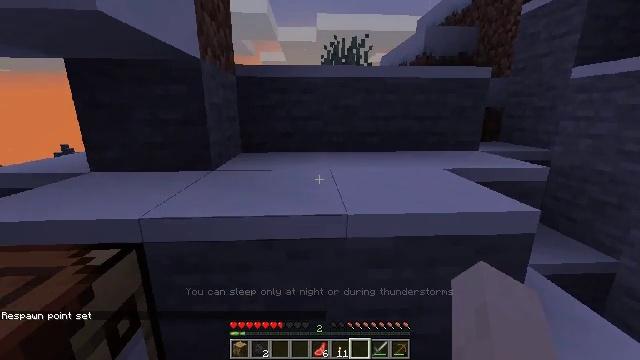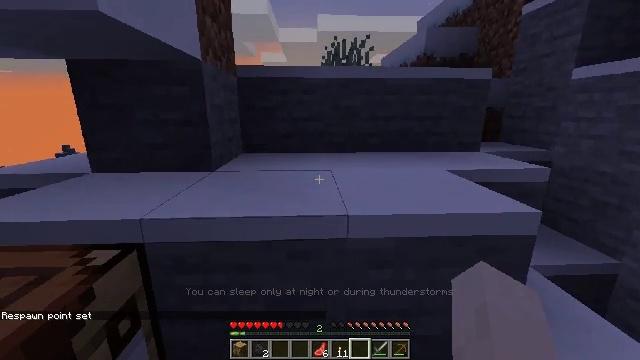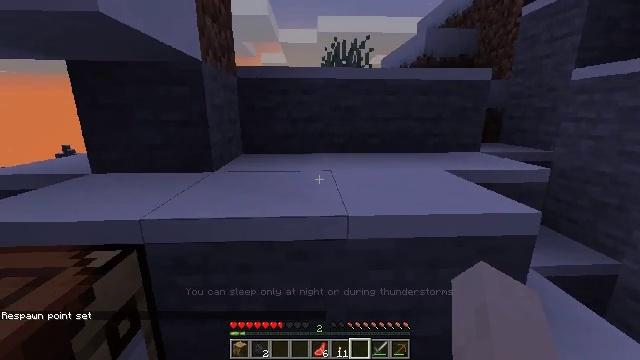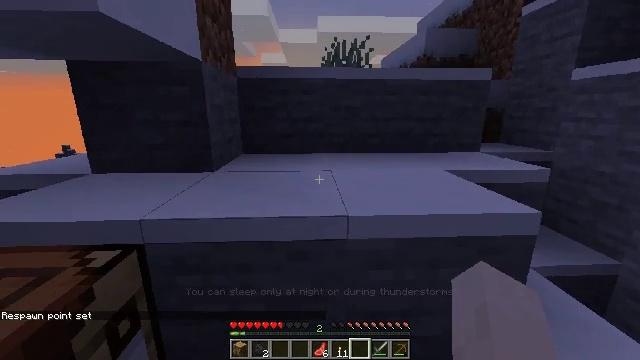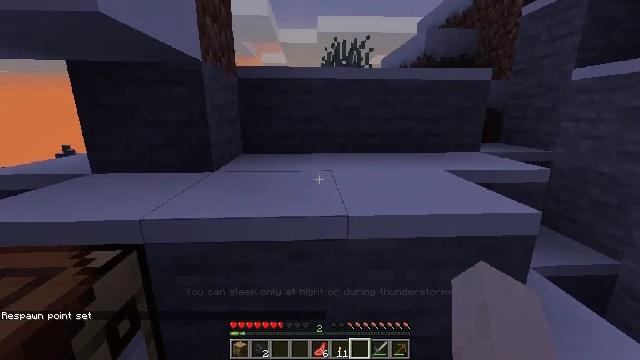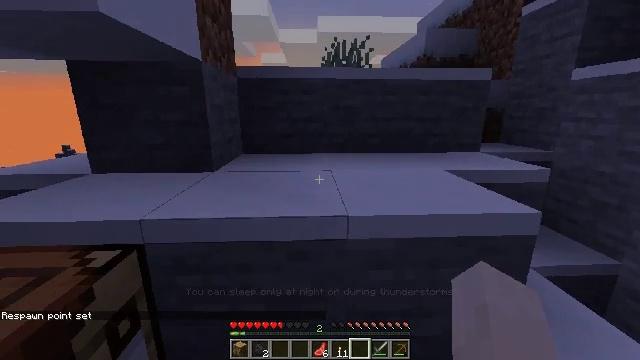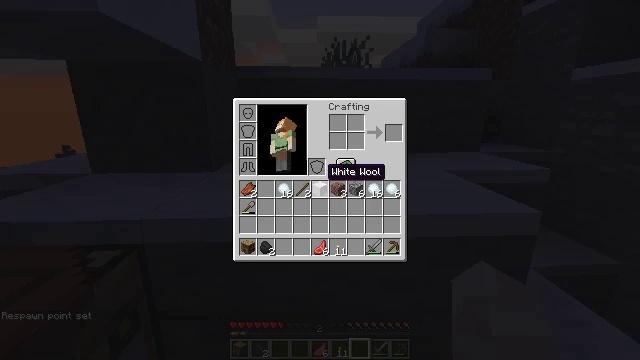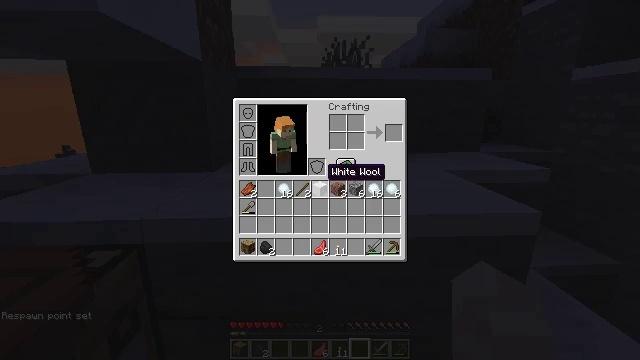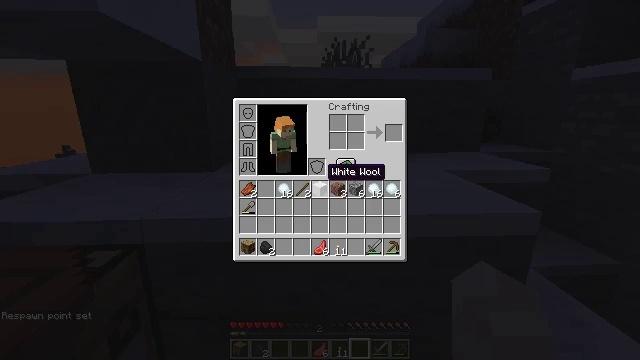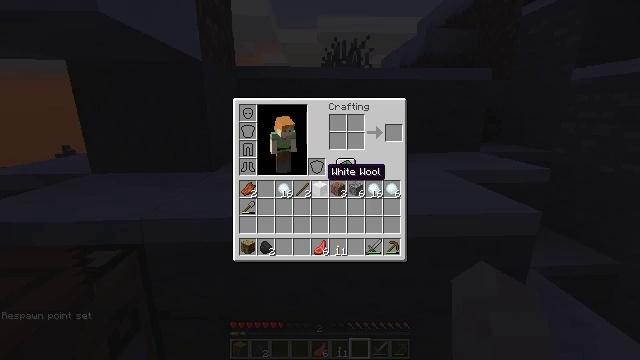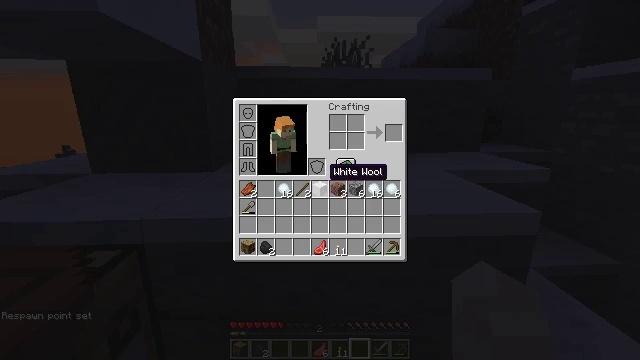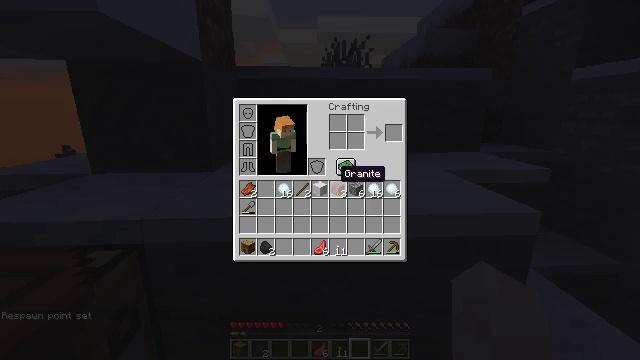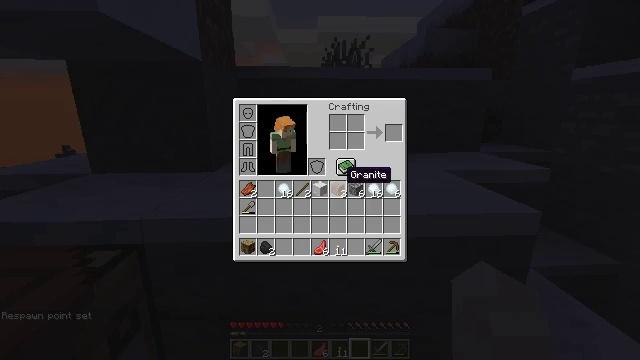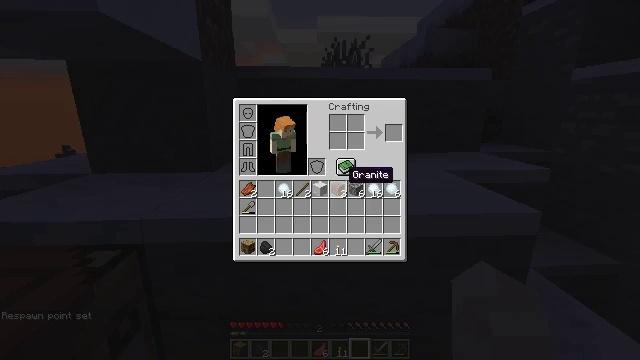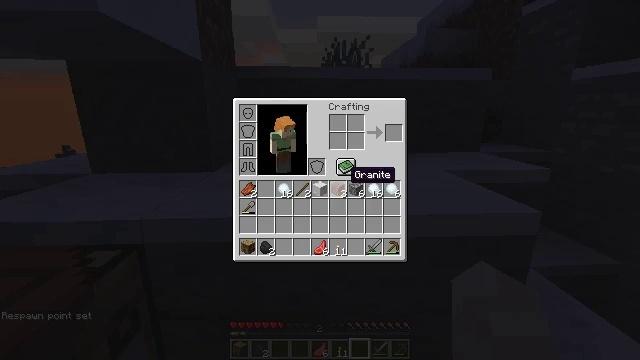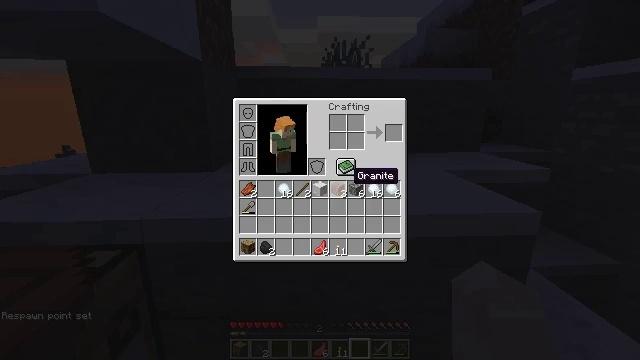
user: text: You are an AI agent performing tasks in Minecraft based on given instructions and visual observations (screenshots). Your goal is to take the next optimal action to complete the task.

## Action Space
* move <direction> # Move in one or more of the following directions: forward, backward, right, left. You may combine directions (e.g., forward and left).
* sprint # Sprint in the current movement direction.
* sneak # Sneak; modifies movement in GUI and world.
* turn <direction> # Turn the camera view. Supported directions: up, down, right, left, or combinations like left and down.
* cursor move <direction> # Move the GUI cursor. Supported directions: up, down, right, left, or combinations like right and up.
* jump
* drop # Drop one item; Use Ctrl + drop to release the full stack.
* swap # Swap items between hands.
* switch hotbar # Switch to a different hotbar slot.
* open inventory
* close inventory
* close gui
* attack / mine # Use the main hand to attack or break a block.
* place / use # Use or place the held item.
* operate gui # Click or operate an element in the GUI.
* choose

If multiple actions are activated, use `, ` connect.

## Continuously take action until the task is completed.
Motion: motion action
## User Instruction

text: Attack the snow block with a shovel.
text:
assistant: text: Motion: no_op
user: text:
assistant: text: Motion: no_op
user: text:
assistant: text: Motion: no_op
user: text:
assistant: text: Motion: no_op
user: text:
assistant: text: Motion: no_op
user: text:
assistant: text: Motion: open inventory
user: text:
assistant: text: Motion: open inventory
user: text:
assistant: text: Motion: open inventory
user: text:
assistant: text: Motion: no_op
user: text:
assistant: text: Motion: no_op
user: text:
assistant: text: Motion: cursor move right
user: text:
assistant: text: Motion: no_op
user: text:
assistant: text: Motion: no_op
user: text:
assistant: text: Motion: sneak
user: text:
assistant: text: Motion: sneak
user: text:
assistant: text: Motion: sneak
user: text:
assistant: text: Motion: sneak
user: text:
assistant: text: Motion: sneak
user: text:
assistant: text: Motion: sneak, cursor move left
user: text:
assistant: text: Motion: sneak, cursor move left
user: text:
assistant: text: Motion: sneak, cursor move left
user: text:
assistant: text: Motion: sneak, cursor move left
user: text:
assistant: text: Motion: sneak, cursor move left and down
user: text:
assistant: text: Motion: sneak, cursor move left
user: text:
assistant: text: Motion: sneak, cursor move left
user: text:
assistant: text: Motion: sneak, cursor move left
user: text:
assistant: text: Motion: sneak
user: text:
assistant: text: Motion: sneak
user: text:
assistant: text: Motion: sneak
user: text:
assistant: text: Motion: sneak, choose